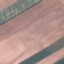
Label: AnnualCrop